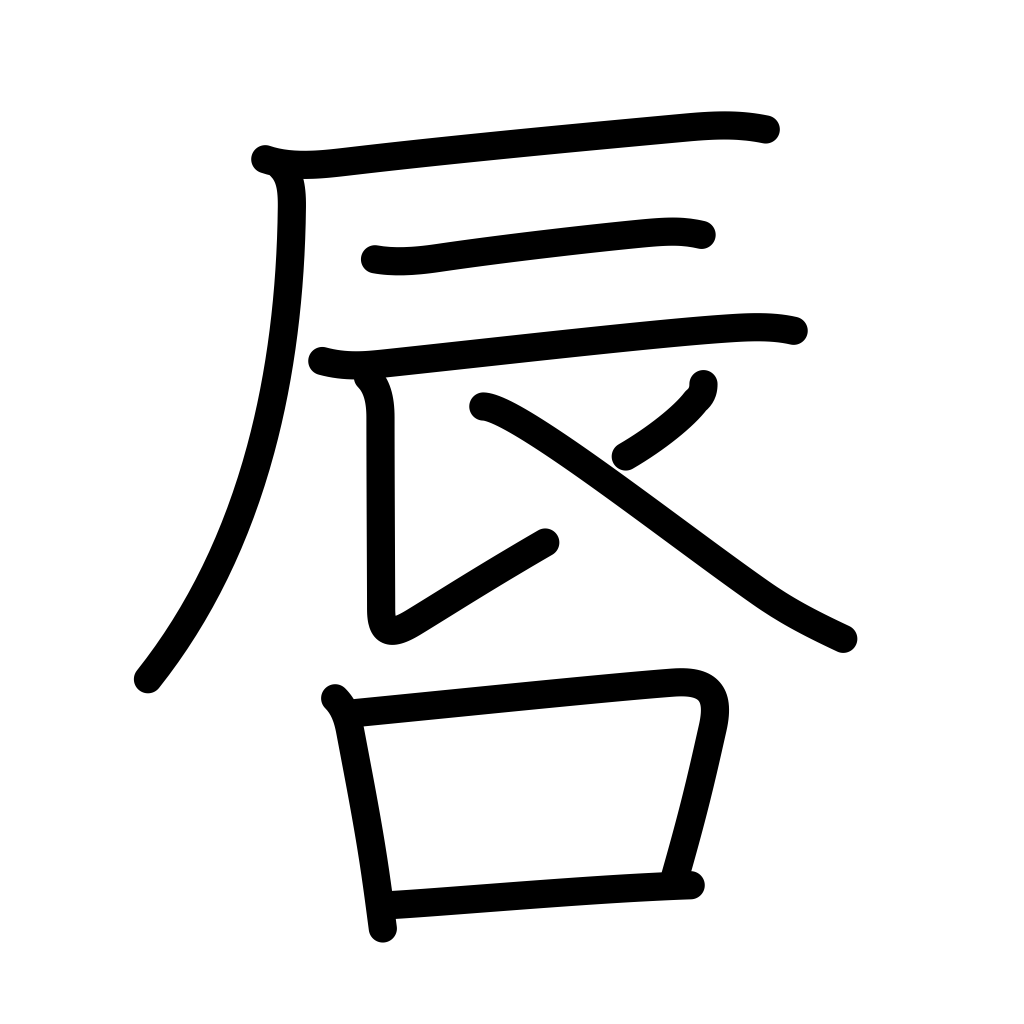
Meaning: lips